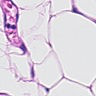
Metastatic tissue present: no